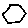
Label: hexagon